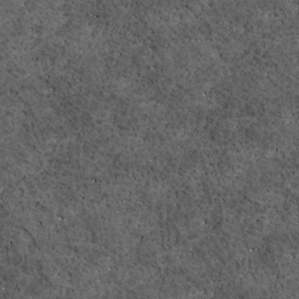
Label: non_frost